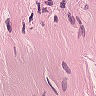
Metastatic tissue present: no